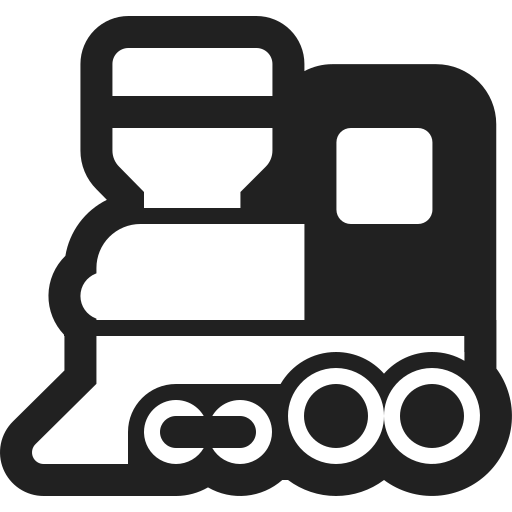
locomotive high contrast